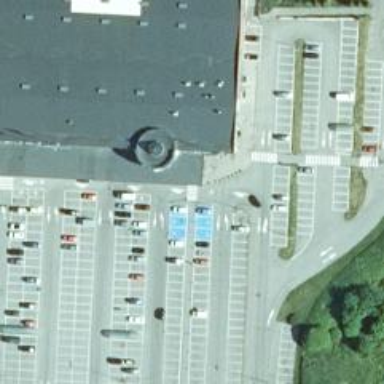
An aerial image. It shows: Trolley bay.